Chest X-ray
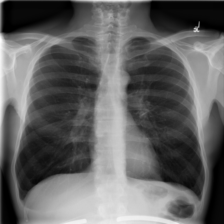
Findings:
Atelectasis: negative
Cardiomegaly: negative
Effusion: negative
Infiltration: negative
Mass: negative
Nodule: negative
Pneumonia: negative
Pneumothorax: negative
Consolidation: negative
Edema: negative
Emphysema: negative
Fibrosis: negative
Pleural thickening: negative
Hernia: negative